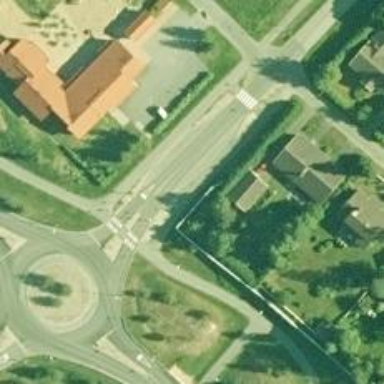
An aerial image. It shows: Cycleway.